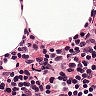
Metastatic tissue present: no